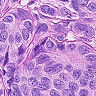
Metastatic tissue present: yes